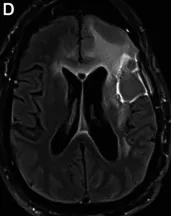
Panels of serial postoperative axial postcontrast T1 and FLAIR images in a 35-year-old patient who underwent repeated glioma resections for recurrent left hemispheric glioma. Increased FLAIR signal intensity. In the surgical cavity.
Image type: radiology (mri)